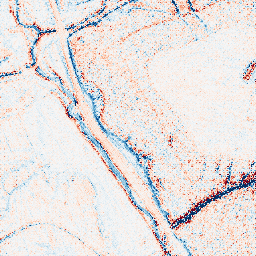
Category: edge_preserving
Decomposition family: anisotropic_diffusion
Decomposition parameters: iterations: 20
kappa: 10
gamma: 0.2
Upsampling method: regularized
Upsampling parameters: scale: 2
lambda_reg: 0.1
Upsampling scale: 2